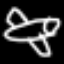
Label: airplane